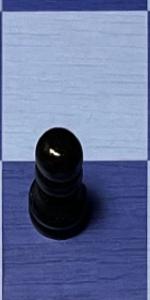
Label: Pawn_Black